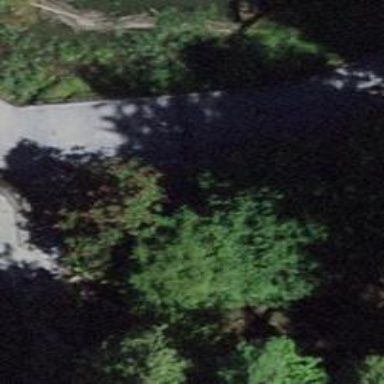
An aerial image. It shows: Road with steps.